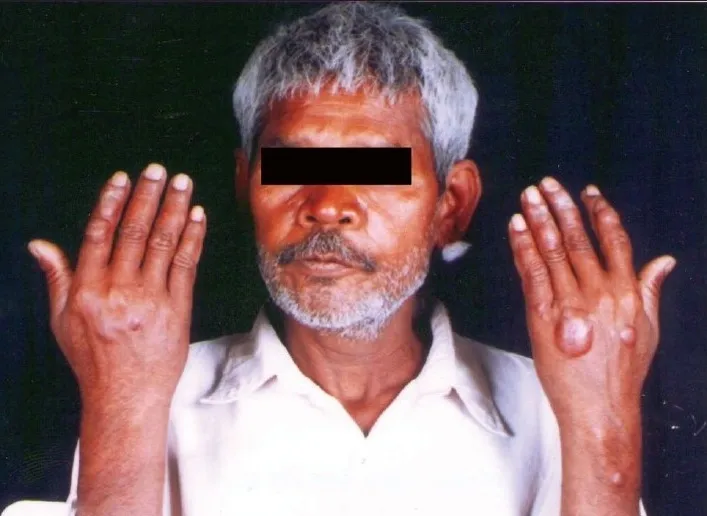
Nodular lesions on dorsum of both hands.
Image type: medical_photograph (other_medical_photograph)